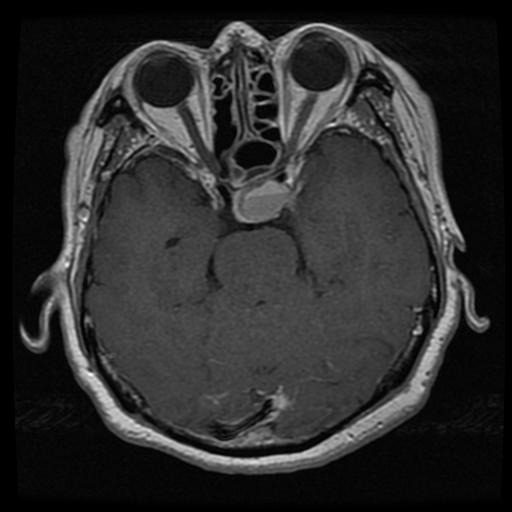
Label: pituitary